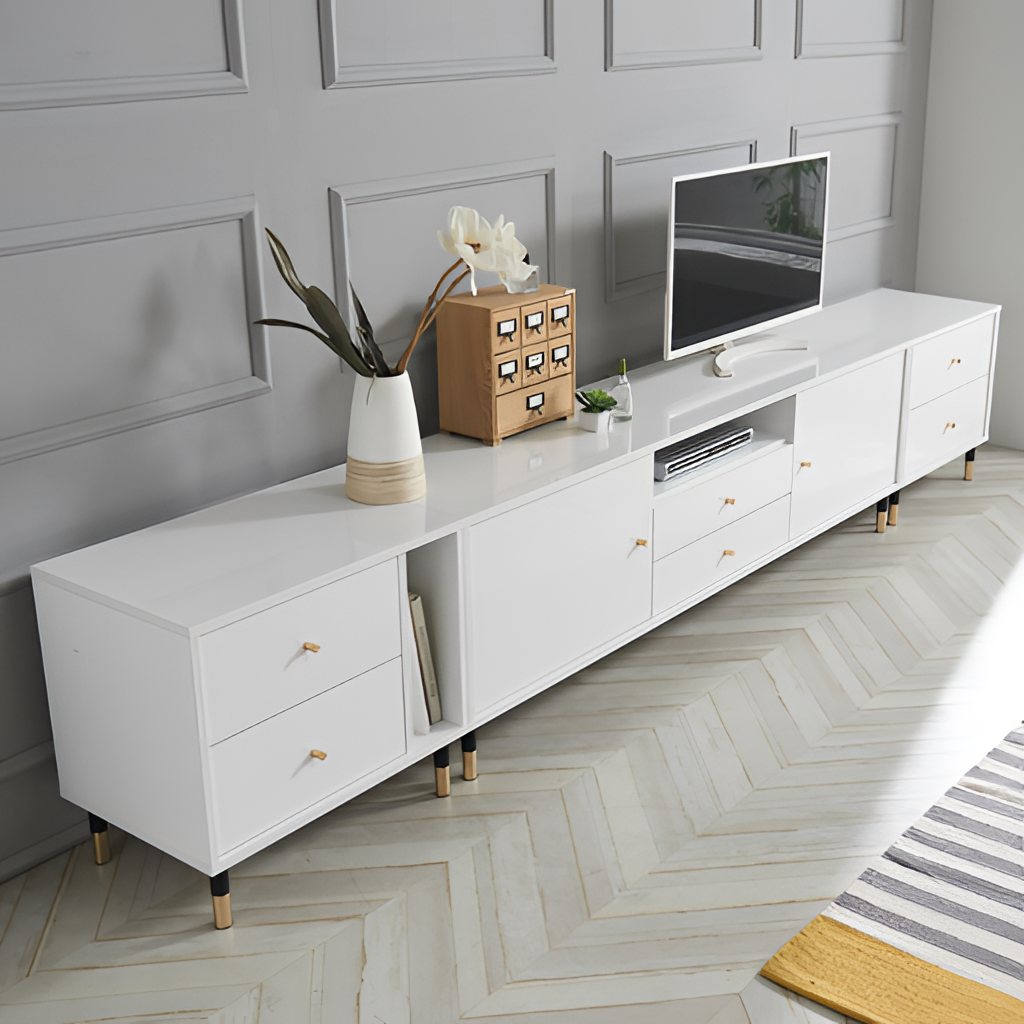
wood media console, living room, gray paint wallpaper, with solid pattern, gray wood flooring, with herringbone pattern, contemporary